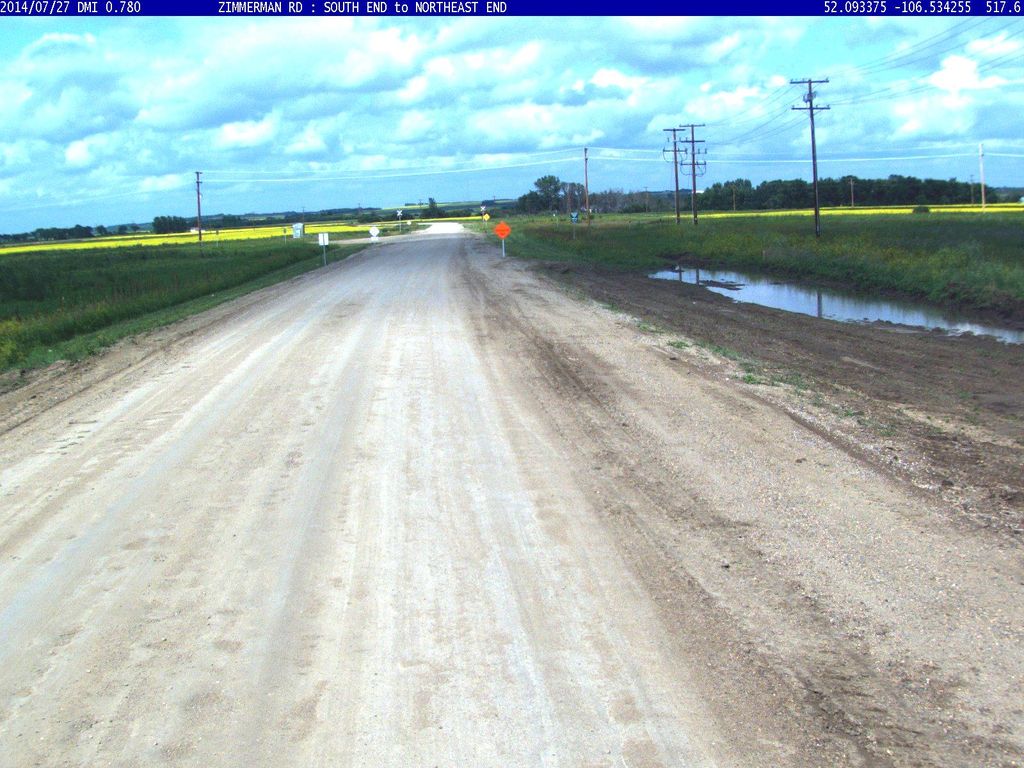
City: saskatoon